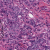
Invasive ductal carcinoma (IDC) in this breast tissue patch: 1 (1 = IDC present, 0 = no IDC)